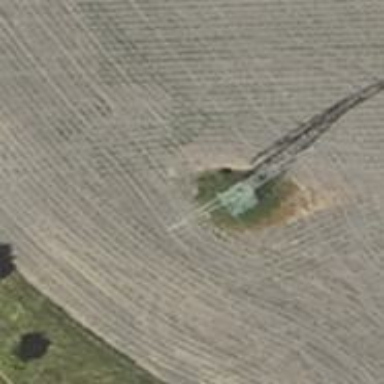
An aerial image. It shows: Power line in the image.